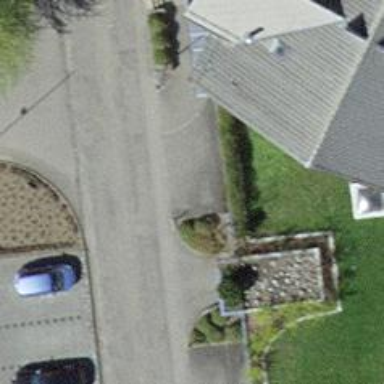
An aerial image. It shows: Smooth asphalt road in residential area.